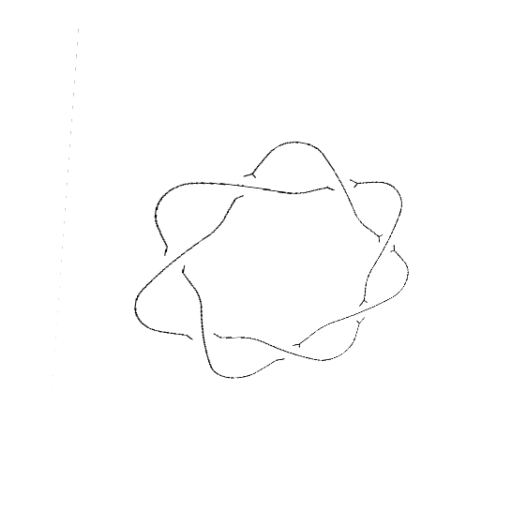
Crossing number: 7